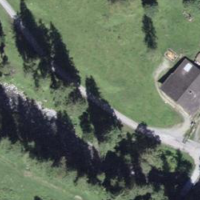
EUNIS habitat code: 45
Species observed at this site:
Astrantia major